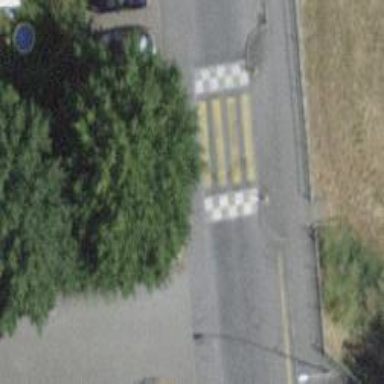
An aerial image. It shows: Uncontrolled zebra crossing with notable zebra markings.